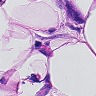
Metastatic tissue present: yes